Field crop: maize
Growth stage: 2
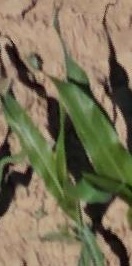
Species: maize